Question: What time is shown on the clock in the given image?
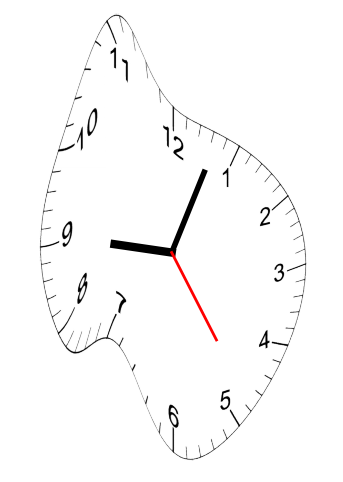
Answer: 09:03:24